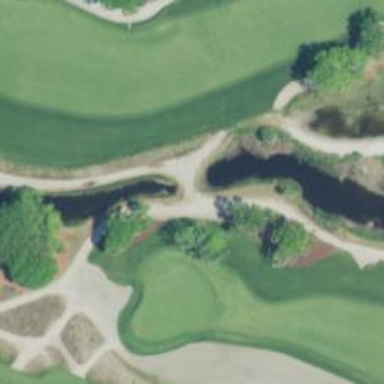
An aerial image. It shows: Pathway for golfing.